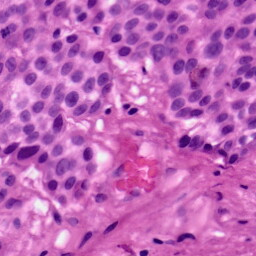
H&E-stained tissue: Skin